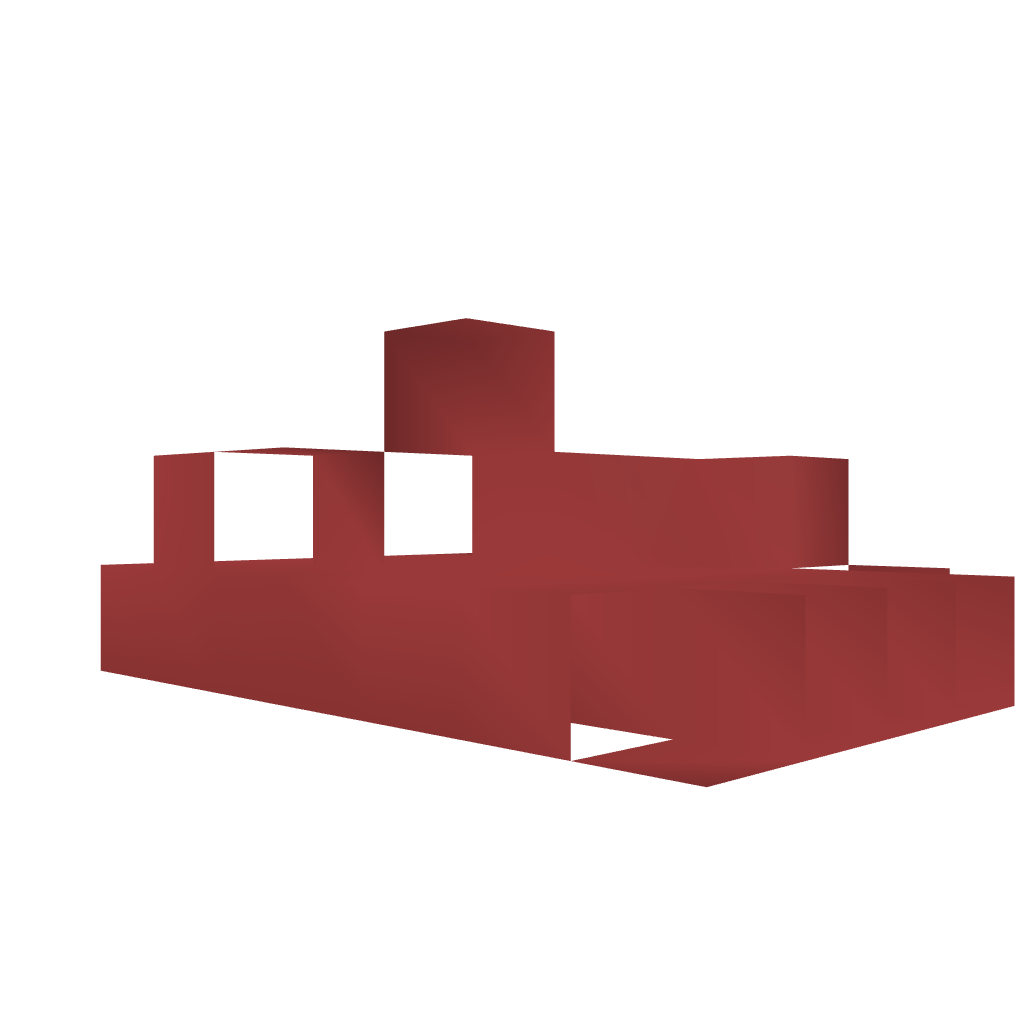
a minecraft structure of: No Daylight Device bad low quality